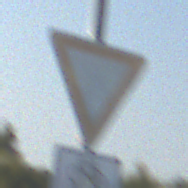
Verkehrszeichen: VorfahrtGewaehren
Zusatzzeichen unten: RichtungsangabeDurchPfeile9
Umgebung: Outdoor, Urban
Tageszeit: SunriseSunset
Wetter: Clear
Licht: Natural
Jahreszeit: NotSpecified
Kontrast: MediumContrast